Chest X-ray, PA view. Patient: 68 years old, sex M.
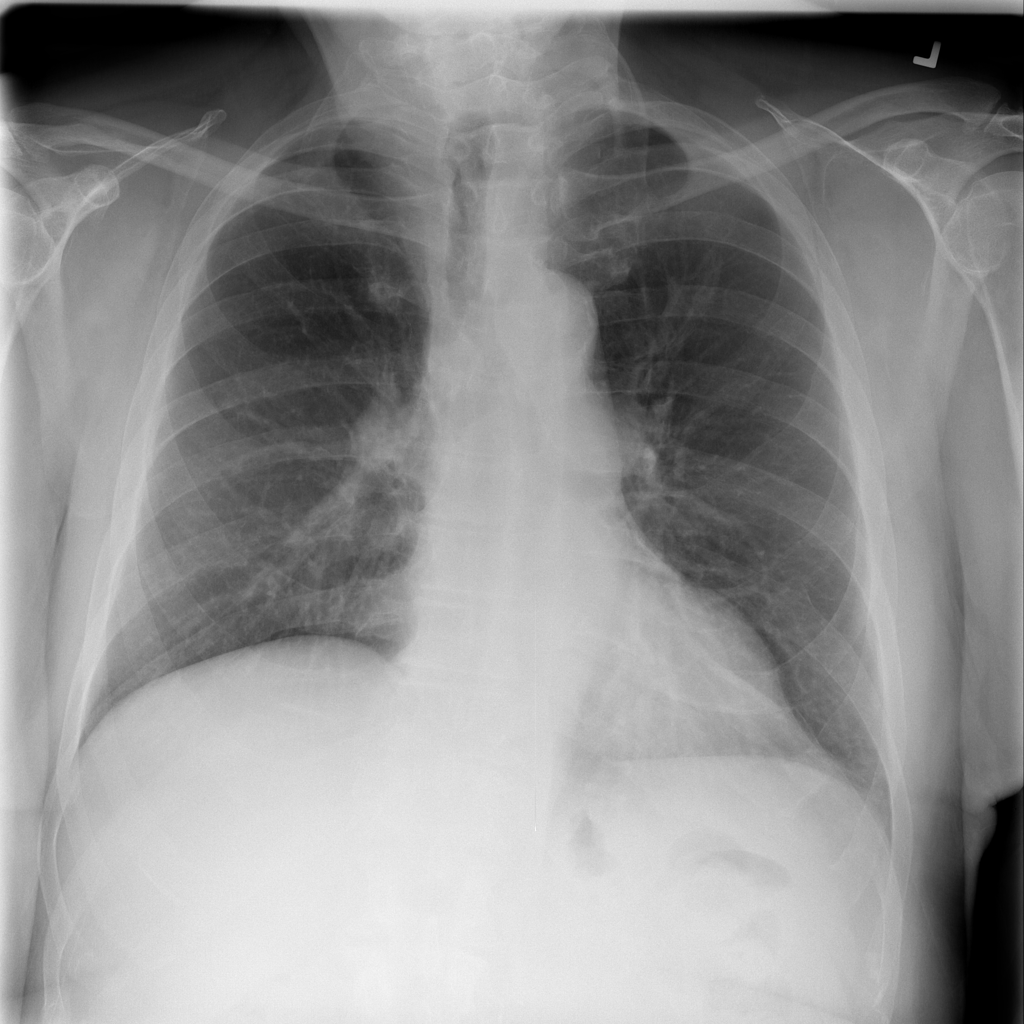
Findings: Infiltration, Nodule